Question: I have a UIImageView inside of a custom cell. I am creating a custom tap gesture recognizer for when the UIImageView is tapped to load another detail view.
The tap gesture is set up like so:
'''
UITapGestureRecognizer *tapRecognizer = [[UITapGestureRecognizer alloc] initWithTarget:self action:@selector(imageTapped:event:)];
tapRecognizer.cancelsTouchesInView = YES;
tapRecognizer.numberOfTapsRequired = 1;
tapRecognizer.delegate = (id)self;
[cell.userImage addGestureRecognizer:tapRecognizer];
cell.userImage.userInteractionEnabled = YES;
'''
I am using imageTapped:event: so that I can detect what cell the user is tapping and load the data accordingly. The problem is I get this error:

If I get rid of event like so, its works perfectly with no issues.
'''
UITapGestureRecognizer *tapRecognizer = [[UITapGestureRecognizer alloc] initWithTarget:self action:@selector(imageTapped:)];
'''
I have used this method before in another application but for some reason I cannot get it to work properly with this error. Anyone recognize what this is? Thanks!
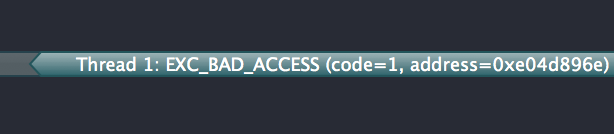
Answer: You need to read the documentation on 'UIGestureRecognizer'...
> A gesture recognizer has one or more target-action pairs associated
with it. If there are multiple target-action pairs, they are discrete,
and not cumulative. Recognition of a gesture results in the dispatch
of an action message to a target for each of those pairs. The action
methods invoked must conform to one of the following signatures:
'''
- (void)handleGesture;
- (void)handleGesture:(UIGestureRecognizer *)gestureRecognizer;
'''
Using one of these signatures will prevent the crash as you have already observed. You could then access the image view that was involved in the gesture by inspecting the recognizer's 'view' property, and from this you will be able to access the appropriate 'UITableView' cell.